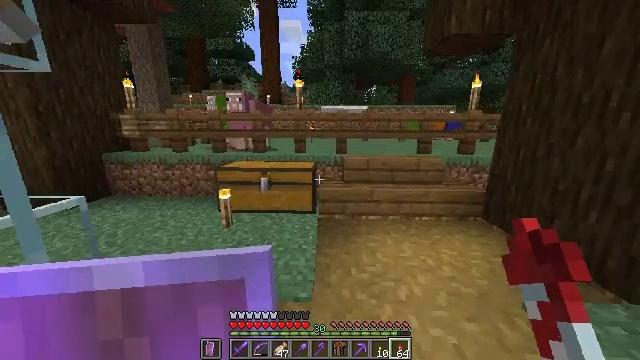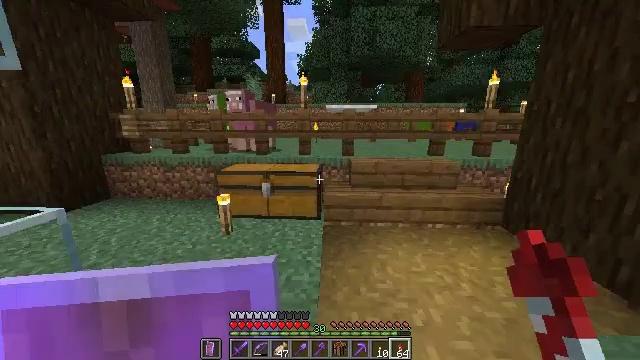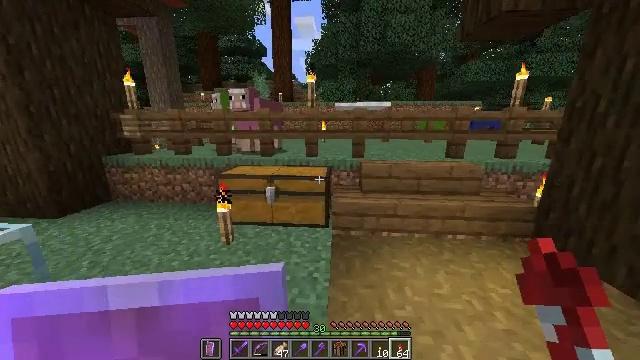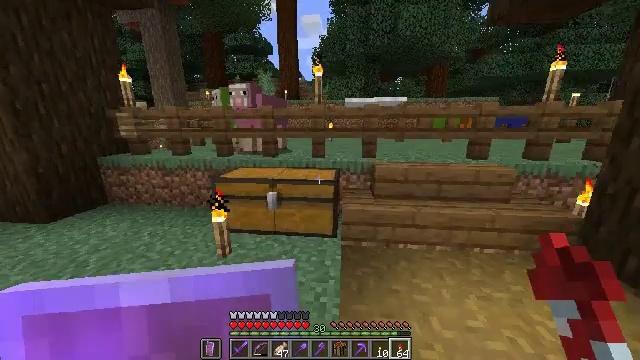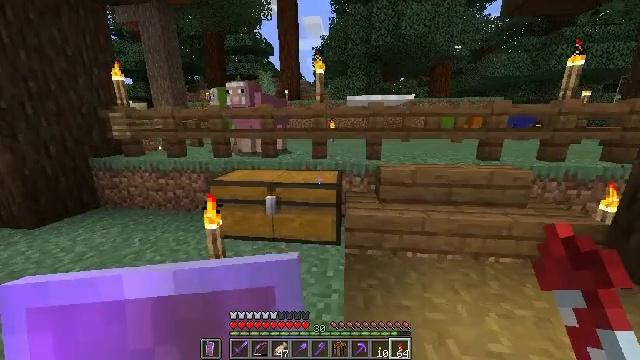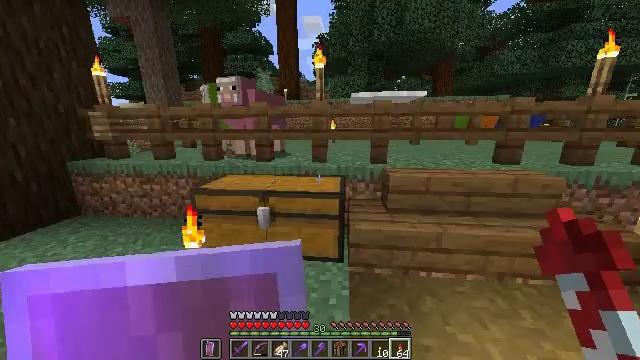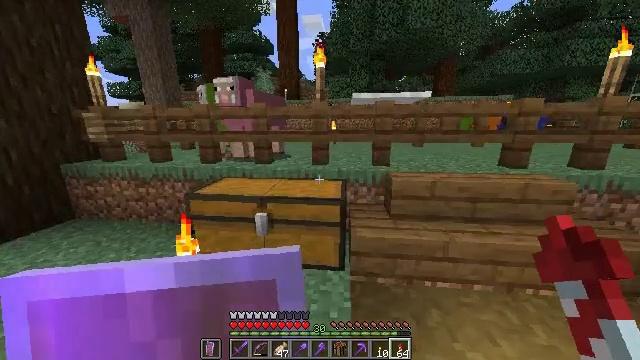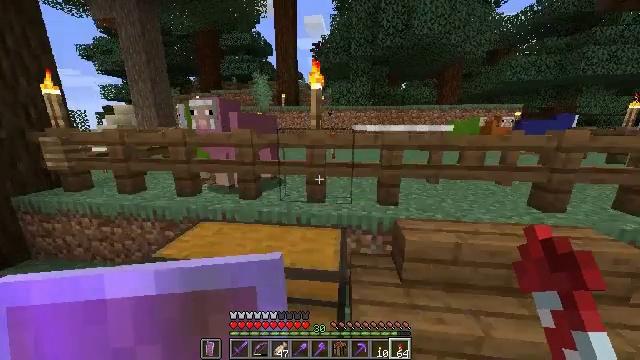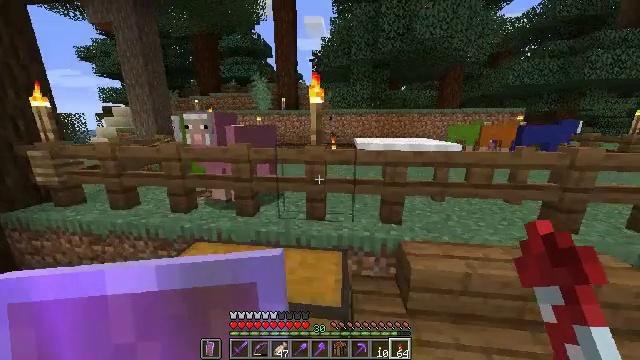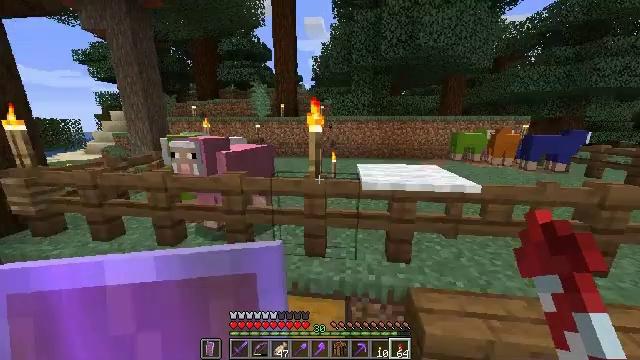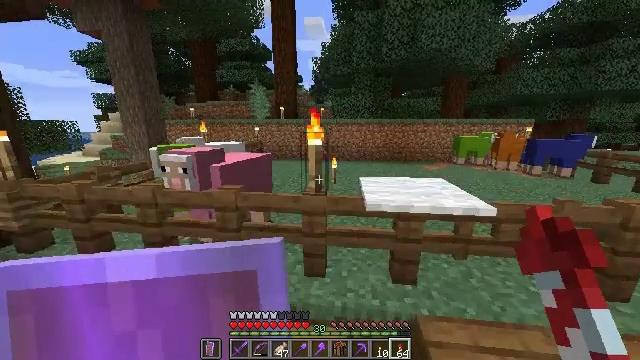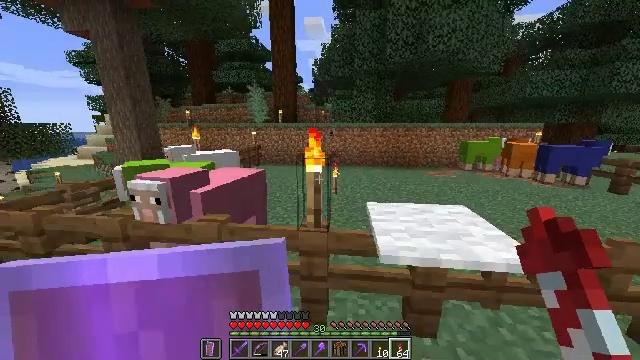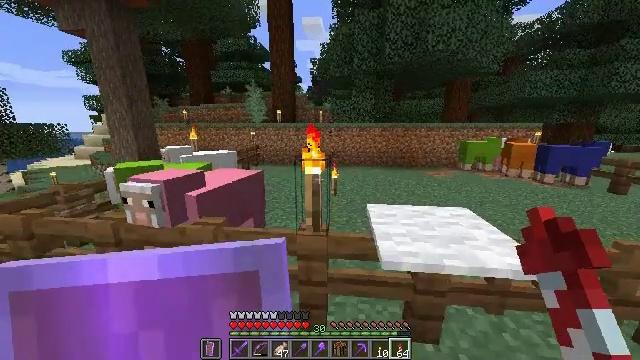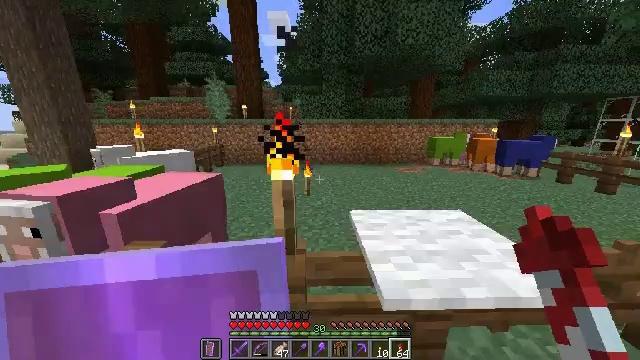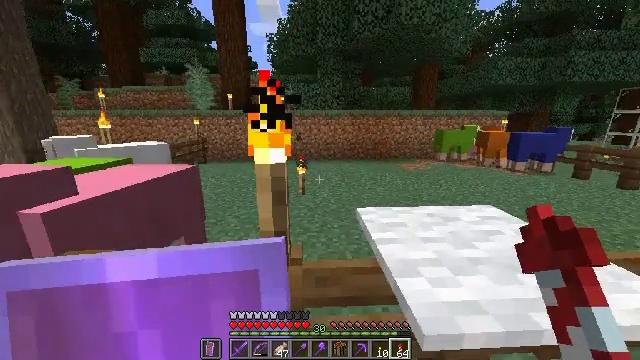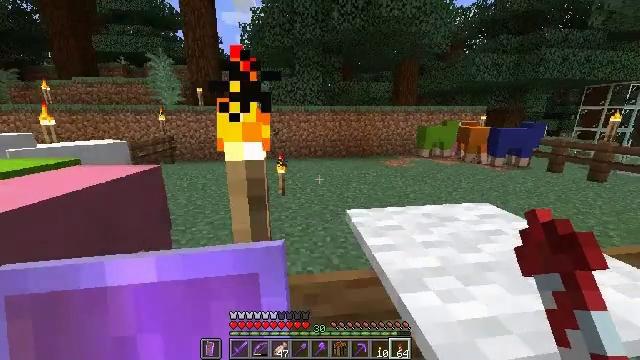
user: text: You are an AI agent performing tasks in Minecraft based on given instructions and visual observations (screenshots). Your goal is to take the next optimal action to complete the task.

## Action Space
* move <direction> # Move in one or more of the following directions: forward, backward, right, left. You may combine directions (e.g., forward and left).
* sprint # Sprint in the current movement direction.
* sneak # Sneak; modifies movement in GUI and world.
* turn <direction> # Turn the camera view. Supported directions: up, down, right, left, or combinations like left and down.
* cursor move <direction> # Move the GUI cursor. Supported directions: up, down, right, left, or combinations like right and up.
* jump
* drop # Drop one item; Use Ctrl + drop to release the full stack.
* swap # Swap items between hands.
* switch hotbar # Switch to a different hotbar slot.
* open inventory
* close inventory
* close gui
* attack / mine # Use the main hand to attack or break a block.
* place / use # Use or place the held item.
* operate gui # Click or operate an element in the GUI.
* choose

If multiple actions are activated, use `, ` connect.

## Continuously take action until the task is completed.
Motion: motion action
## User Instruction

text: Break the sticky piston to collect it.
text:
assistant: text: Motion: move forward, sprint, turn left
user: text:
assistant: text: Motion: move forward, sprint, turn left
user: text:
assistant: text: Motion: move forward, sprint, turn left
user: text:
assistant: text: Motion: move forward, sprint
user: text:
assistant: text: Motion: move forward, sprint
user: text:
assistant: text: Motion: move forward, sprint
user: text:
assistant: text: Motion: move forward, sprint, jump
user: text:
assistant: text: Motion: move forward, sprint, jump
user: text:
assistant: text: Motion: move forward, sprint, jump
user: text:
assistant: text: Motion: move forward, sprint, jump
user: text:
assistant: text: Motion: move forward, sprint, jump
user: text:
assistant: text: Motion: move forward, sprint
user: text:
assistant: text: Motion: turn right
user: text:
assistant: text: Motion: turn right
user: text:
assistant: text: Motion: turn right
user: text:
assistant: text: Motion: turn right
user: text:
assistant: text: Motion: turn right
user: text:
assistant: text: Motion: turn right
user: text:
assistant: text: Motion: turn right
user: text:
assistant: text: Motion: turn right and down
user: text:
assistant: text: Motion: turn right and down
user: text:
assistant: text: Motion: no_op
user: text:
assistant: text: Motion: move forward
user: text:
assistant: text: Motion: move forward, jump
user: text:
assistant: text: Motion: move forward, jump
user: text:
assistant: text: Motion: move forward, jump
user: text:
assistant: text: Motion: move forward
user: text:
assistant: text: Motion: move forward
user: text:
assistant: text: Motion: move forward
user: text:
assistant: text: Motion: move forward